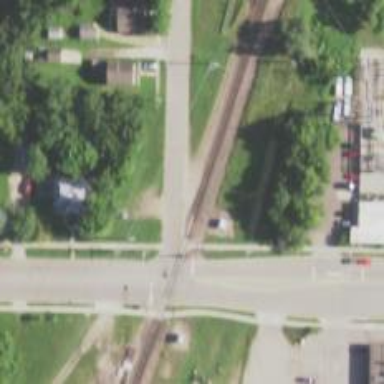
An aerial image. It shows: Railway crossing.